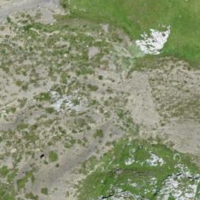
EUNIS habitat code: 26
Species observed at this site:
Chamaenerion dodonaei